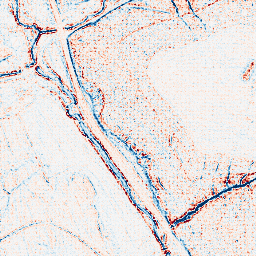
Category: edge_preserving
Decomposition family: bilateral
Decomposition parameters: d: 5
sigma_color: 50
sigma_space: 100
Upsampling method: sinc_hamming
Upsampling parameters: scale: 4
kernel_size: 4
Upsampling scale: 4